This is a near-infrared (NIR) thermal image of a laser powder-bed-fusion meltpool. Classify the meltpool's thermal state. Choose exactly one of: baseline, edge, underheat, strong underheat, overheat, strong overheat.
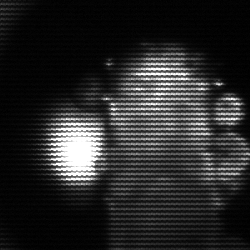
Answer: strong underheat